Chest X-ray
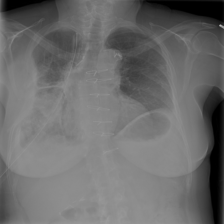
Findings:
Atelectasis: negative
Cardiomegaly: negative
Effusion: negative
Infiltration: negative
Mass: negative
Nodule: negative
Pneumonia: negative
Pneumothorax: negative
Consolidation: negative
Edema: negative
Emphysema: negative
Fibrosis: negative
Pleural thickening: negative
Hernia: negative